Field crop: maize
Growth stage: 2
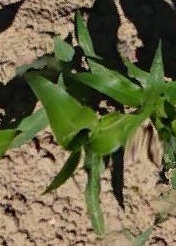
Species: maize